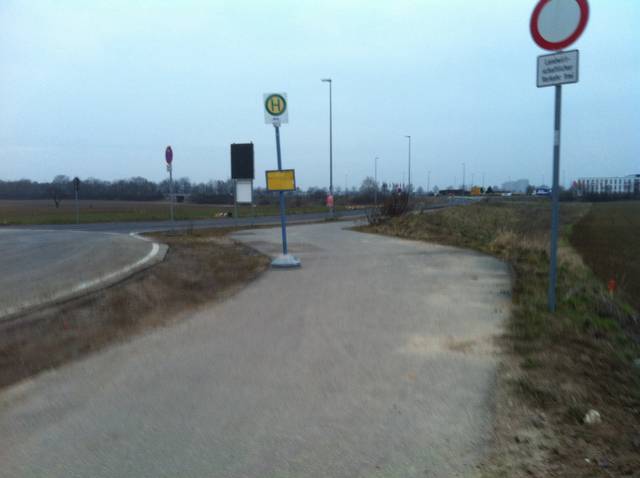
Region: Germany
Coordinates: 49.989, 8.221